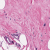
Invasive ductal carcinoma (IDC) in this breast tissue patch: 0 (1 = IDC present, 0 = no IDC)